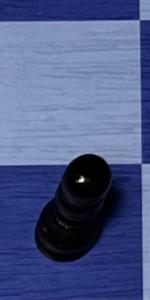
Label: Pawn_Black